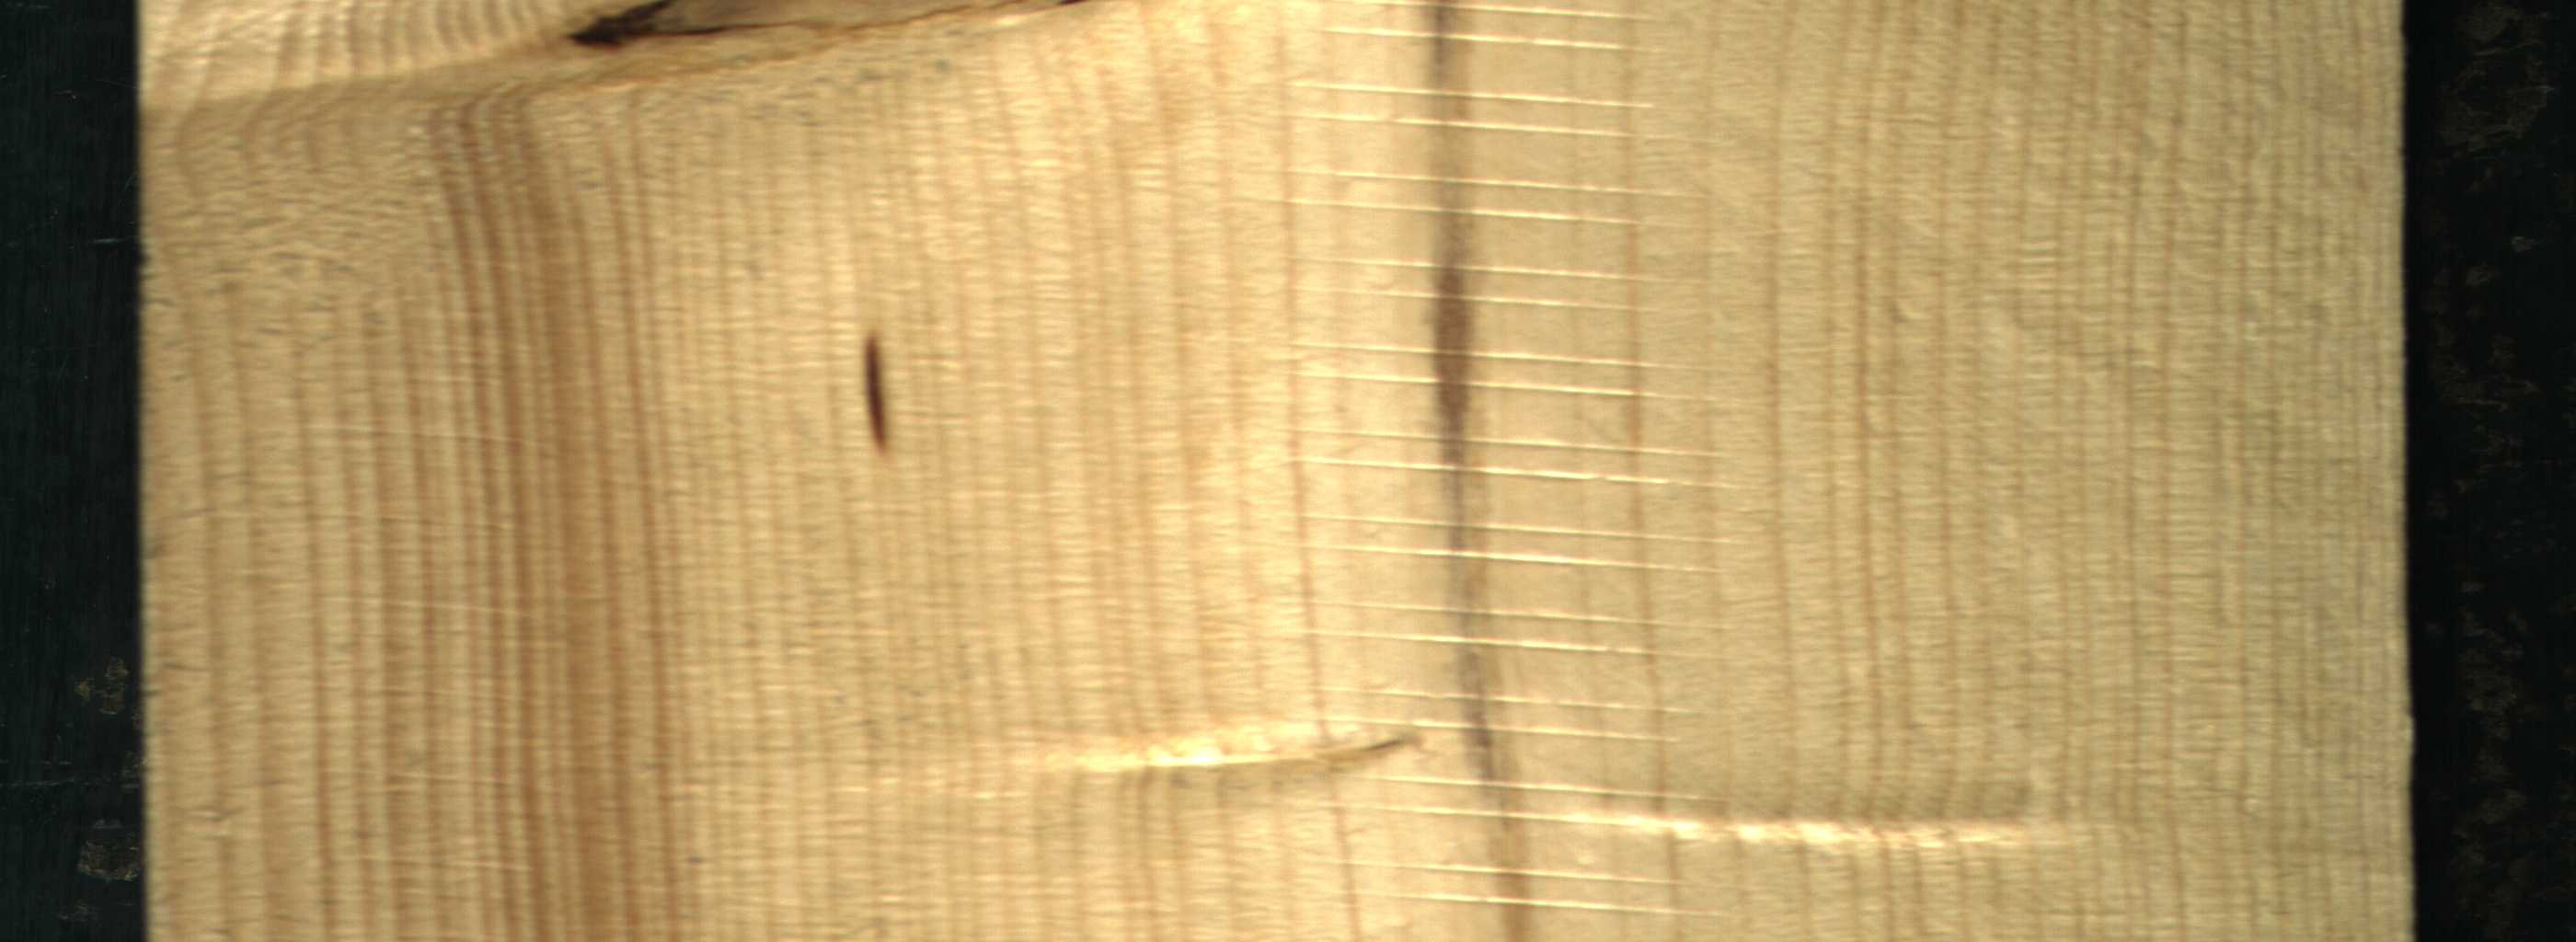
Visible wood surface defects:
resin
Dead_Knot